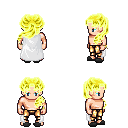
a pixel art fantasy rpg character, male body template, human, light skin, white cape, gold greaves, gold princess hairstyle, bracelets, gray slippers, four views (front, back, left, right), 2x2 character sprite sheet, small pixel art, hard edges, no anti-aliasing